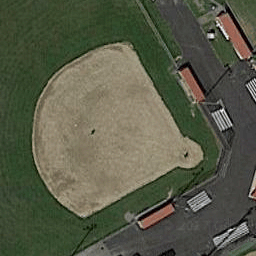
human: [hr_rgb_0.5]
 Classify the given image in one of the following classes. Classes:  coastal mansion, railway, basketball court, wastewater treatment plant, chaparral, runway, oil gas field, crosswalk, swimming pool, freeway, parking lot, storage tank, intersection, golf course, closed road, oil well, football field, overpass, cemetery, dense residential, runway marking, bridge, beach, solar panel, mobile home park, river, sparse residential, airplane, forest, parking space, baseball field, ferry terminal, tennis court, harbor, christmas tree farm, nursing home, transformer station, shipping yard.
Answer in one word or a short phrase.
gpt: baseball field